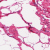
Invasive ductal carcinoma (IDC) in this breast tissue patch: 0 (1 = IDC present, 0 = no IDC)